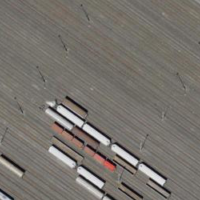
EUNIS habitat code: 57
Species observed at this site:
Corvus corone
Columba oenas